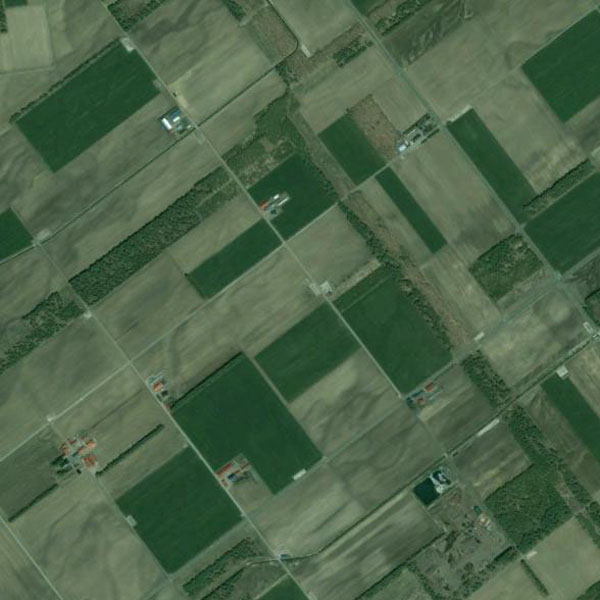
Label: Farmland